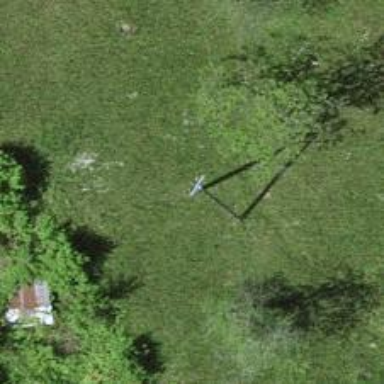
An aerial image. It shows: Utility pole as the man-made structure.